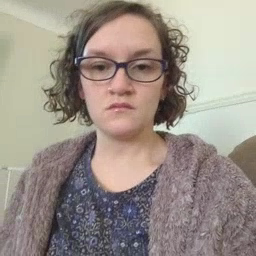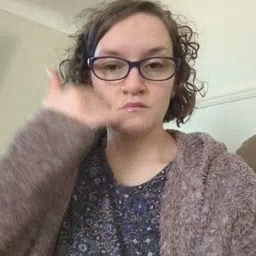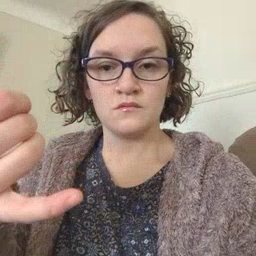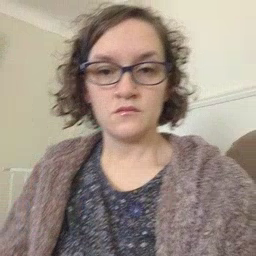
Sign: callonphone